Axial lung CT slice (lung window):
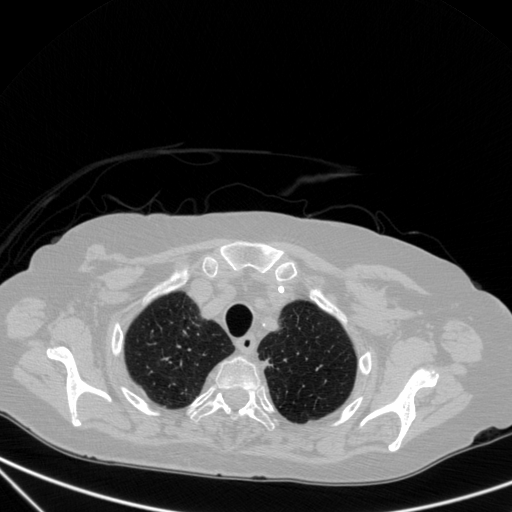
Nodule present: no